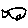
Label: fish